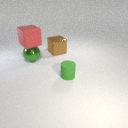
small green rubber cylinder in front of large green metal sphere